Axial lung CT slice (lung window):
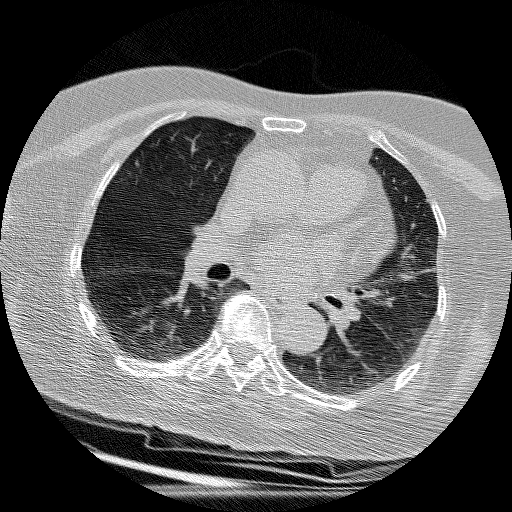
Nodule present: no